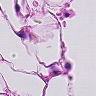
Metastatic tissue present: no